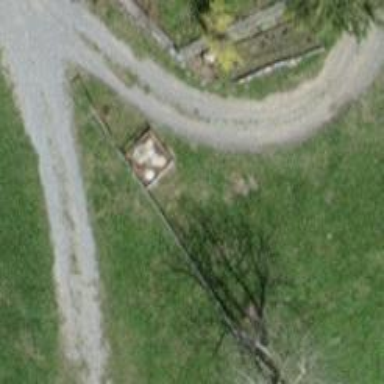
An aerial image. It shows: Gravel driveway for service vehicles.